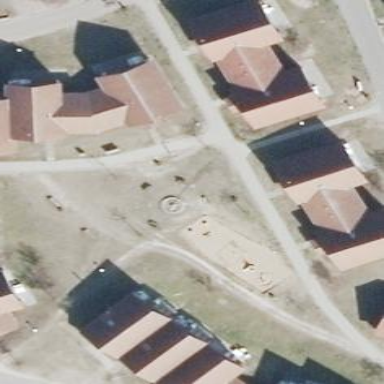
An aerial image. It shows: Playground area for leisure land.